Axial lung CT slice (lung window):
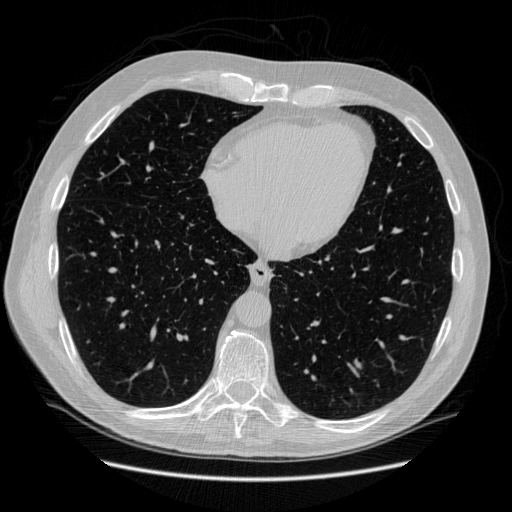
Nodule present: no